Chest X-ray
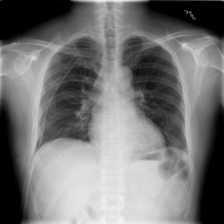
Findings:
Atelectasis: negative
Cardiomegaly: negative
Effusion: negative
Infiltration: negative
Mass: negative
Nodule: negative
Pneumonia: negative
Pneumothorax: negative
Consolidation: negative
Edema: negative
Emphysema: negative
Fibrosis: negative
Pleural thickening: negative
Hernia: negative